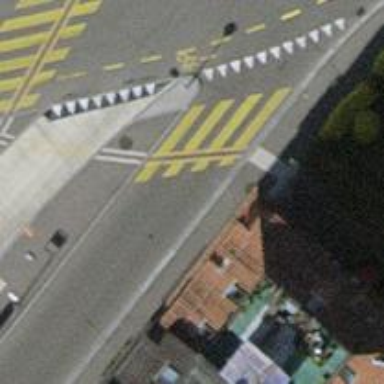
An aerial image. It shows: Paved footway with crossing.